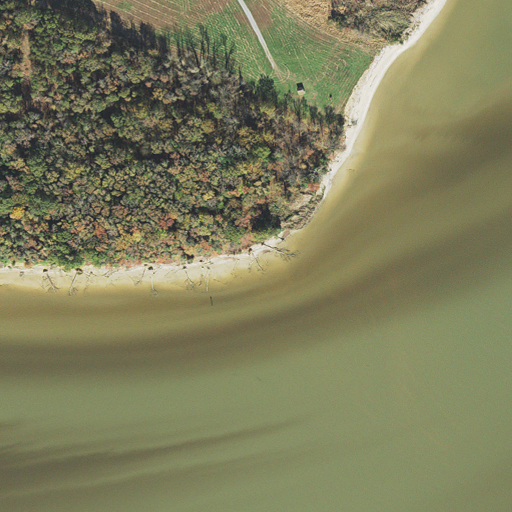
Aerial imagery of cape in Maryland named Upper Cedar Point containing open water, mixed forest, woody wetlands, cultivated crops, herbaceous wetlands, and barren land